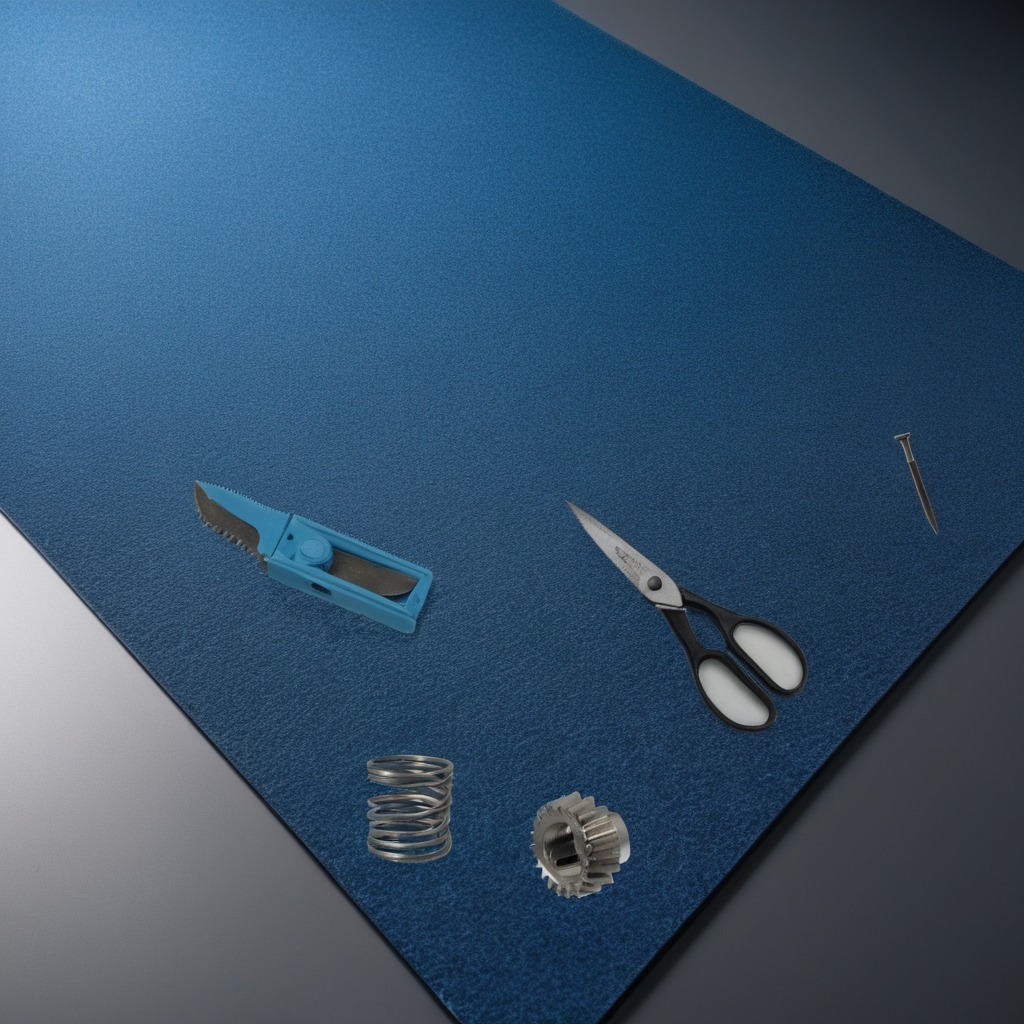
A steel gear with teeth, a utility knife, an iron nail, a coiled metal spring, and a pair of scissors are lying on the granite tabletop.